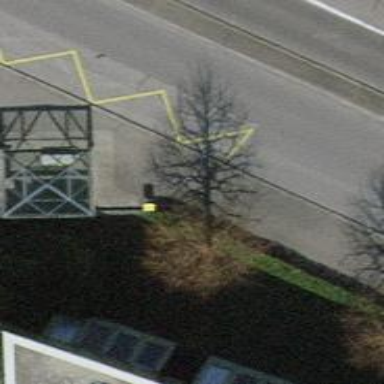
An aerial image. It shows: Post box is visible.